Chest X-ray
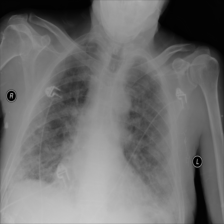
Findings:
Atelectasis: negative
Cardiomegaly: negative
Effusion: negative
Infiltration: negative
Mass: negative
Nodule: negative
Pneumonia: negative
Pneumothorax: negative
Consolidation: negative
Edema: negative
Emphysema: negative
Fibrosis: negative
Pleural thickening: negative
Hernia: negative